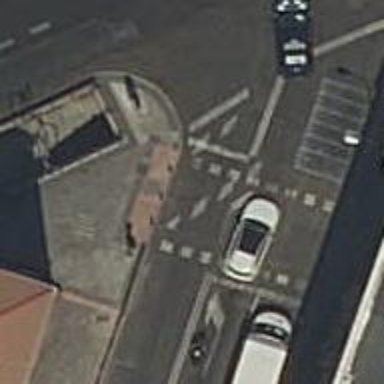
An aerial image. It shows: Road with traffic signals at crossing.